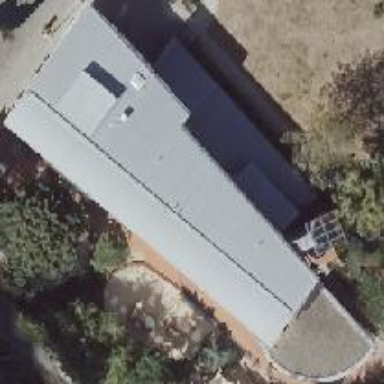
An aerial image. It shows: Flat roof kindergarten building.